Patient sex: M
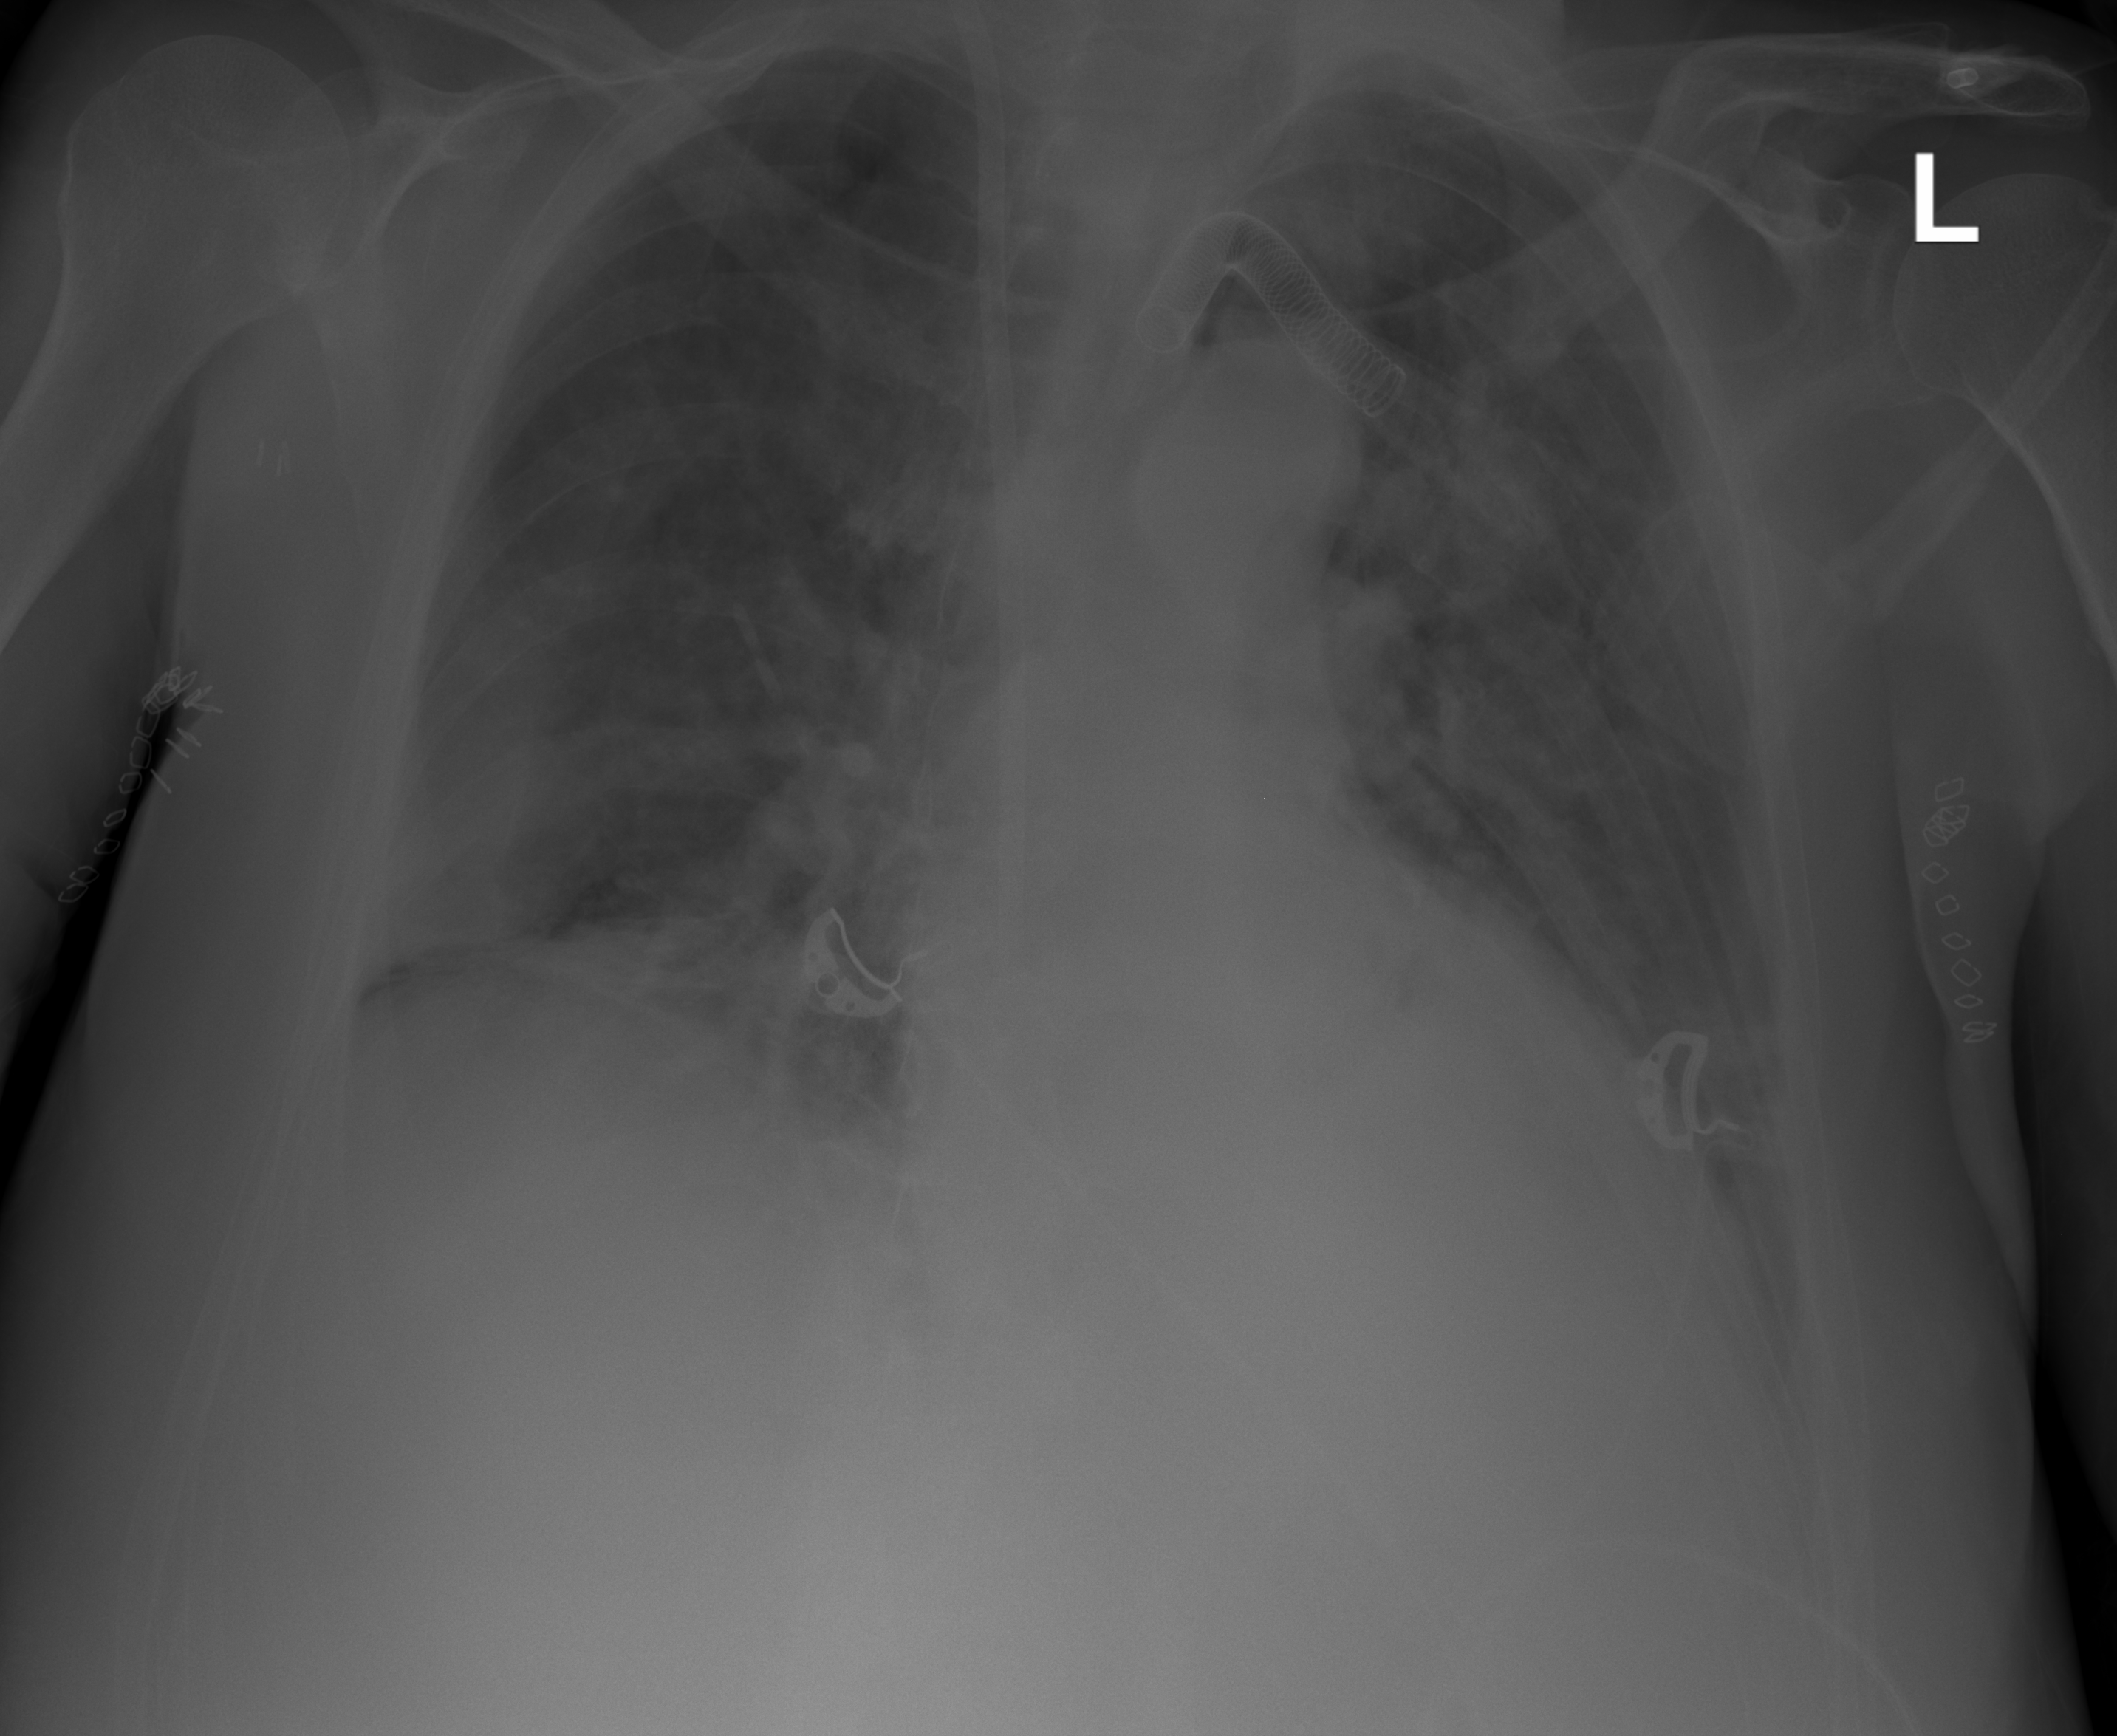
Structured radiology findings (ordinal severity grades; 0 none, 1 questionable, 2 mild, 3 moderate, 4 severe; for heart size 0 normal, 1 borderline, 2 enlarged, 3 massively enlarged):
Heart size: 0
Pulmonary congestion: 0
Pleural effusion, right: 2
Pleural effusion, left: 2
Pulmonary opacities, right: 3
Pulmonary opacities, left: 0
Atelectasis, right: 2
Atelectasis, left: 2